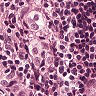
Metastatic tissue present: yes